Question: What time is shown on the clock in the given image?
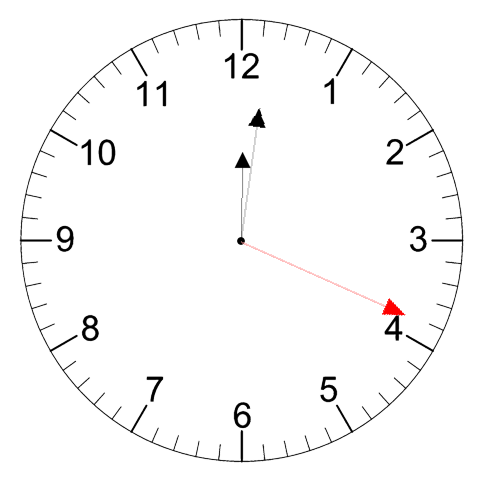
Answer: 12:01:19